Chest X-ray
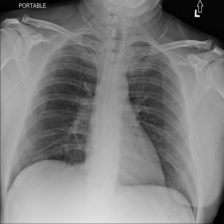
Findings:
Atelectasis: negative
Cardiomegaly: negative
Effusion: negative
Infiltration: negative
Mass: negative
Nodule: negative
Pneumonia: negative
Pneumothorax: negative
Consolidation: negative
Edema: negative
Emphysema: negative
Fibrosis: negative
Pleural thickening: negative
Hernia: negative